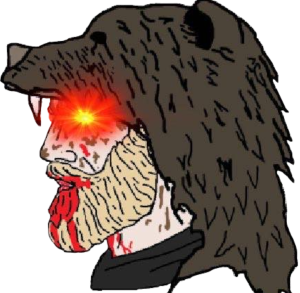
Label: 4_Yes_Chad